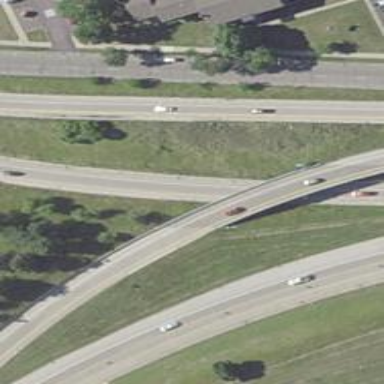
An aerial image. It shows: Bridge on motorway link.